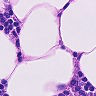
Metastatic tissue present: no